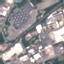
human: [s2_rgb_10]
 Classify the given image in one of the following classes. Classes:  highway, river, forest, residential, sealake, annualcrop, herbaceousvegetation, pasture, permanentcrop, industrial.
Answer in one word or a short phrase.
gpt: Industrial